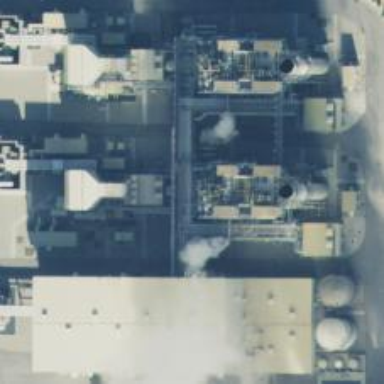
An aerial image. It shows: Gas turbine generator powered by gas.